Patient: sex F, age 33
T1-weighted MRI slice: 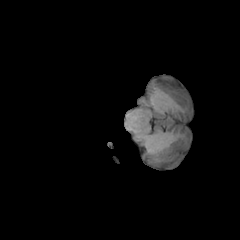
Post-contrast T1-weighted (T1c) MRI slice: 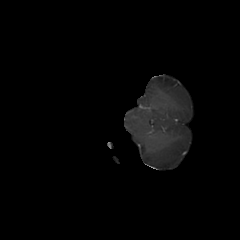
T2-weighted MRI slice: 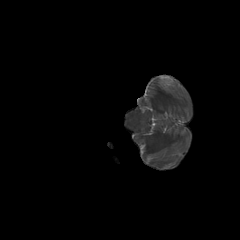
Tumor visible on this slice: no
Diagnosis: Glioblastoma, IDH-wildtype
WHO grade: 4